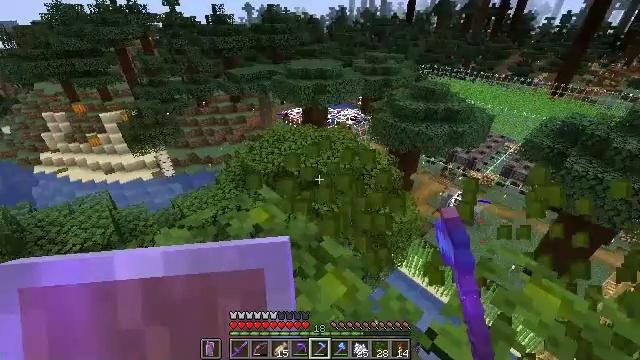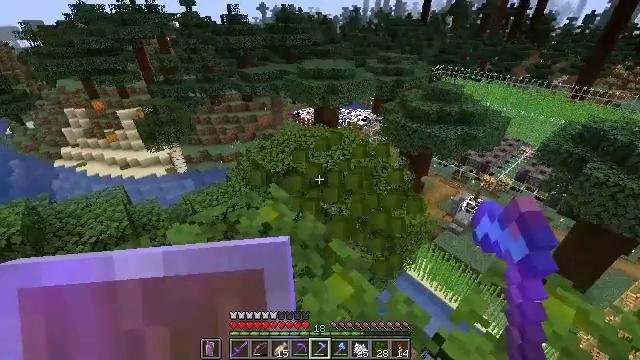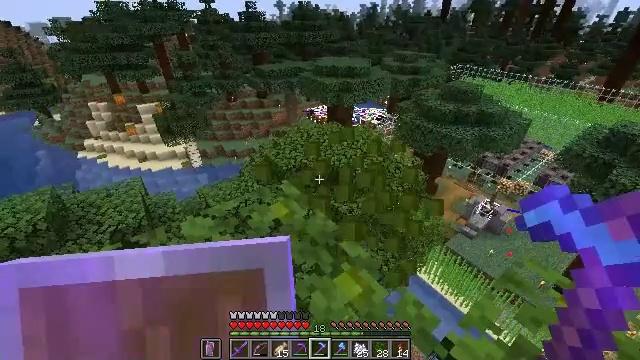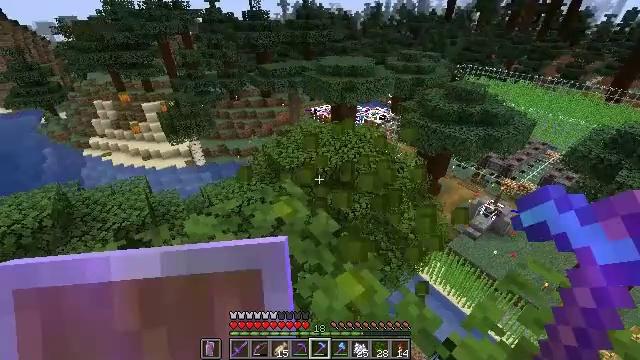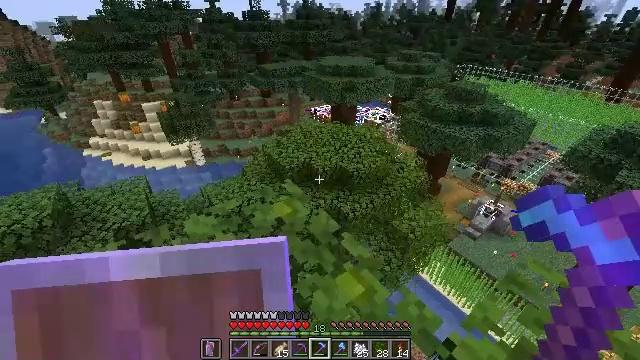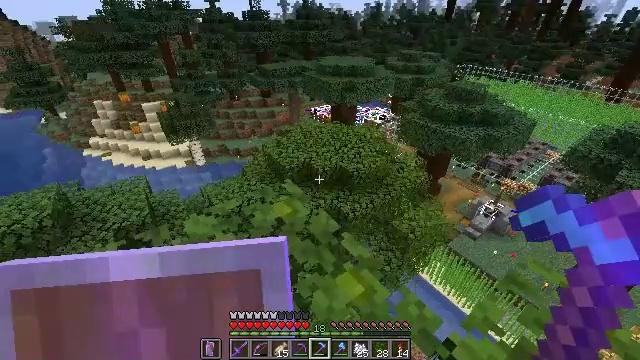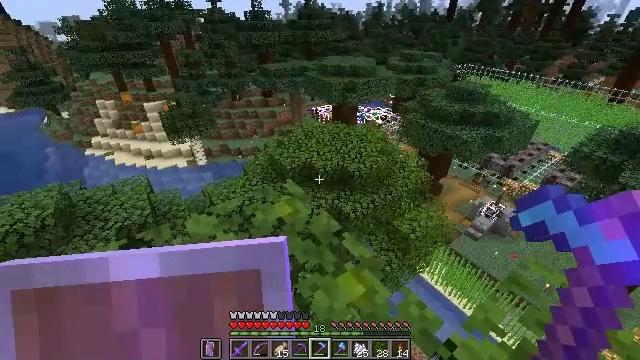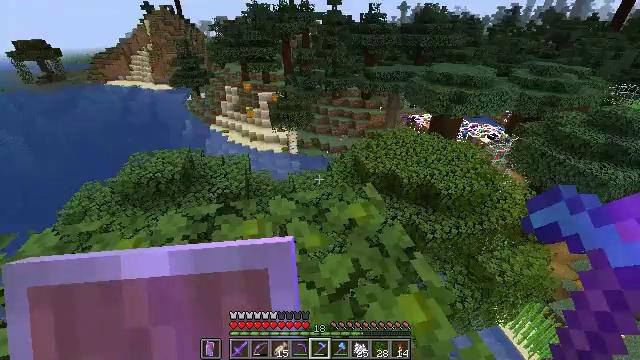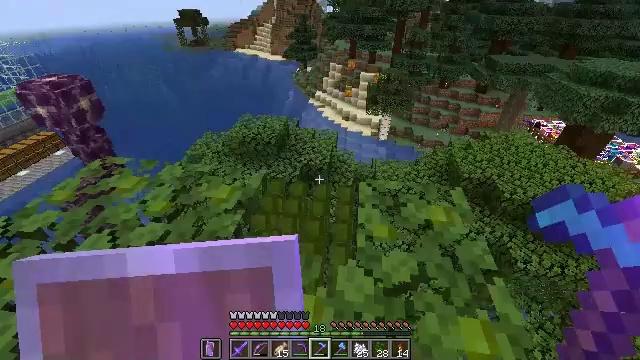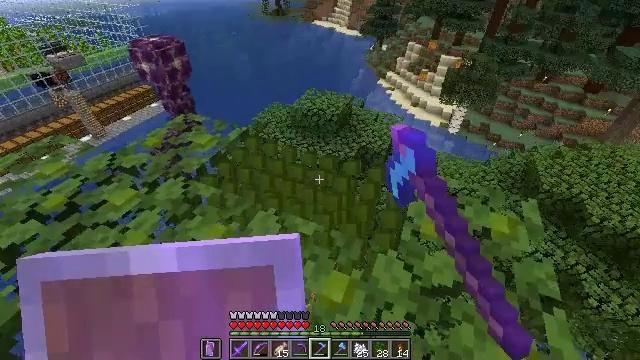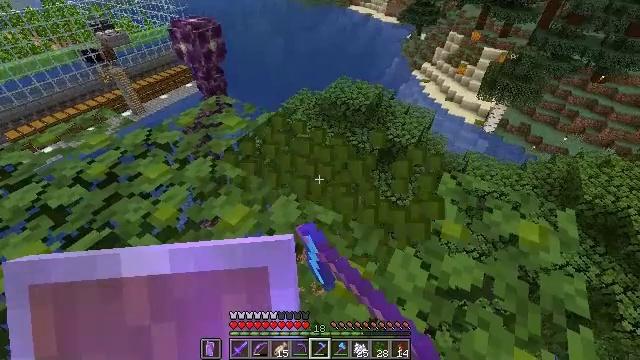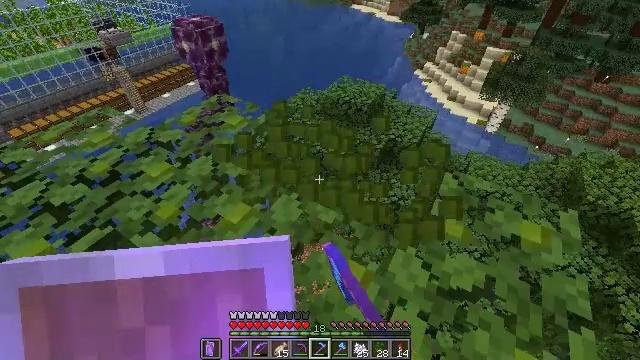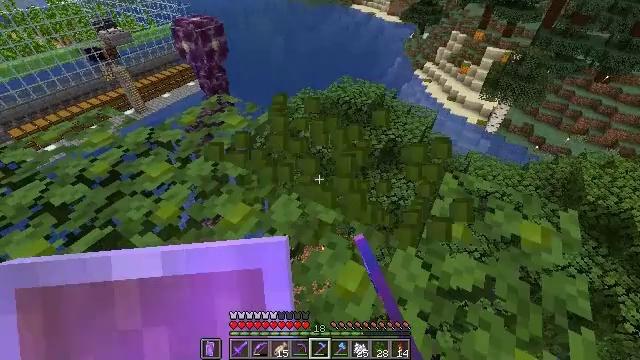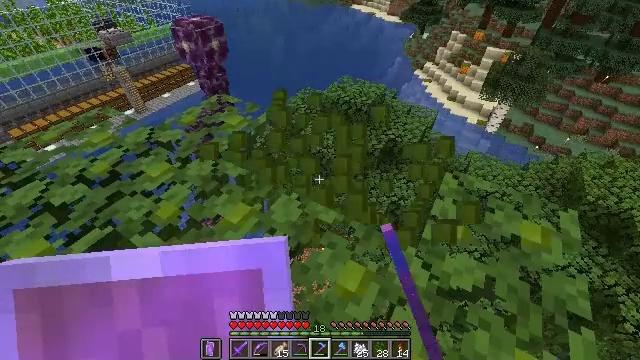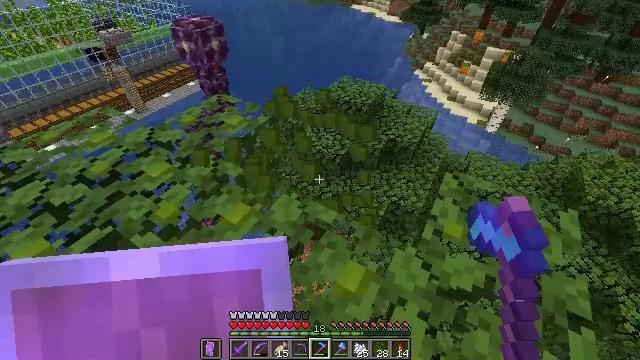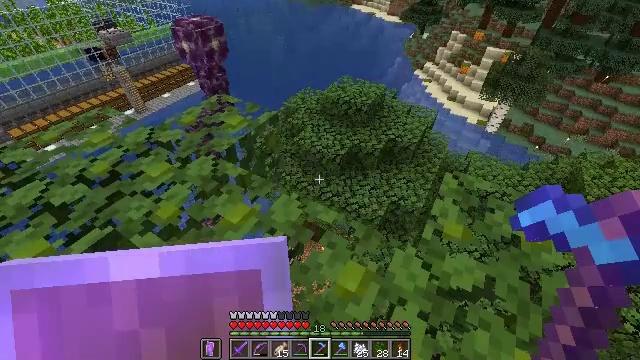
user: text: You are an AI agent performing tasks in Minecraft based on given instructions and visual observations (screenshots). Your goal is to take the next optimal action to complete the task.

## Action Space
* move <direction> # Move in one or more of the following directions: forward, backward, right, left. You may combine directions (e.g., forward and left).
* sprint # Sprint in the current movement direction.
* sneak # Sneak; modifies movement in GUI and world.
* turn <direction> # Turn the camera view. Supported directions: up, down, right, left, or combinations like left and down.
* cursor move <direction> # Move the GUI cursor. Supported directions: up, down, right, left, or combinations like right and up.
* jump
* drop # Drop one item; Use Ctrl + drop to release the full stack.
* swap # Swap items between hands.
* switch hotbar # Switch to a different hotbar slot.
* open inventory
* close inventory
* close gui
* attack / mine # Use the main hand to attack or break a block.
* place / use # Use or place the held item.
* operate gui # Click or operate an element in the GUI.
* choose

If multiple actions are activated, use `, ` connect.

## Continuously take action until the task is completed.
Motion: motion action
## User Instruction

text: Collect jungle leaves by breaking them.
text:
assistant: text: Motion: turn left, attack / mine
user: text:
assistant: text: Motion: turn left, attack / mine
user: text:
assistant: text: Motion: attack / mine
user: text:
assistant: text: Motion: attack / mine
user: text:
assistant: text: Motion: attack / mine
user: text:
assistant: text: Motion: attack / mine
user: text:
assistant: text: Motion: turn left, attack / mine
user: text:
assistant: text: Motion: turn left and down, attack / mine
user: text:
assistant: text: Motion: turn left and down, attack / mine
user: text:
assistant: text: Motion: turn left and down, attack / mine
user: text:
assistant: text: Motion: attack / mine
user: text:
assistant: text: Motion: attack / mine
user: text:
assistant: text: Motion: attack / mine
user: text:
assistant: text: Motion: no_op
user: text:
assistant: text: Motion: no_op
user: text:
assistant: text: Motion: no_op
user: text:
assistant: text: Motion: no_op
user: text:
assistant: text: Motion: no_op
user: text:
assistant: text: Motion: no_op
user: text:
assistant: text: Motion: no_op
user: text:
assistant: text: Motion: move left, turn right
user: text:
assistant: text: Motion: move left, turn right
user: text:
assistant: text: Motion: move left, turn right
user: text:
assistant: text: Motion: move left, turn right and up
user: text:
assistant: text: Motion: turn right and up
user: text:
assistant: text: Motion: turn right and up
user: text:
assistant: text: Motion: turn right and up
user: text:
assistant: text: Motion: turn right and up
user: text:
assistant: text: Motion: attack / mine
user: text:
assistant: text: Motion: attack / mine